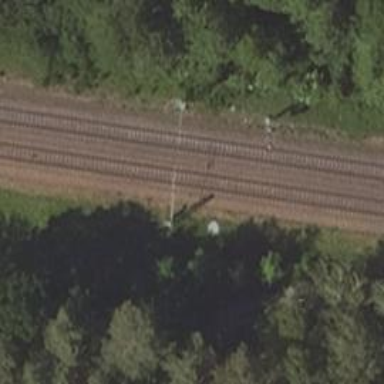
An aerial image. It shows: Milestone along the railway with catenary mast.